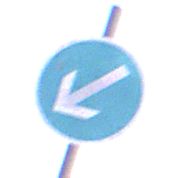
Verkehrszeichen: VorgeschriebeneVorbeifahrtLinks
Umgebung: Outdoor, Urban
Tageszeit: SunriseSunset
Wetter: Clear
Licht: Natural
Jahreszeit: NotSpecified
Kontrast: MediumContrast